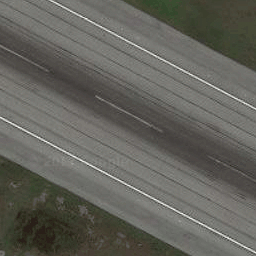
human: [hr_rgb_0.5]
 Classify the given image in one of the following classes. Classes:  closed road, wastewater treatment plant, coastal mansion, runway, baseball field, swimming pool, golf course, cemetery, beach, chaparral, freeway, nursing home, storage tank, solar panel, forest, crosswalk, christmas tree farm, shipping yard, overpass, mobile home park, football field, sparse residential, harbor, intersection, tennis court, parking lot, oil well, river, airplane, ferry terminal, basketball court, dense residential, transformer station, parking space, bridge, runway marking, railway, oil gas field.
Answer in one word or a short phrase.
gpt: runway